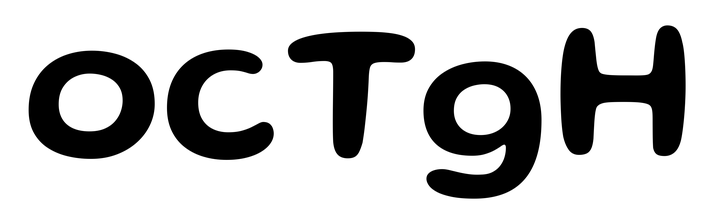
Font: Gluten_Medium